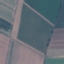
Land use / land cover: AnnualCrop